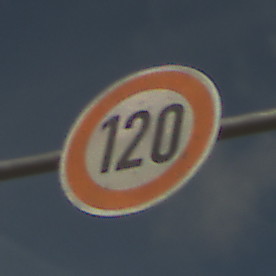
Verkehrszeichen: Geschwindigkeit120
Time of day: Midday
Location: Outdoor (RoadRail)
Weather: PartlyCloudy
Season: NotSpecified
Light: Natural